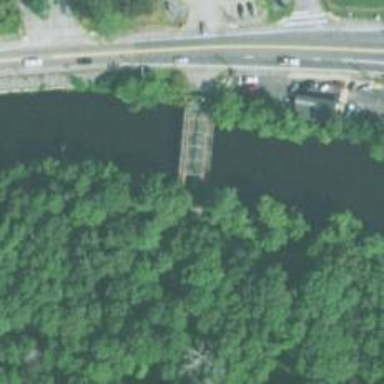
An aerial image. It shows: Service road that crosses over bridge.